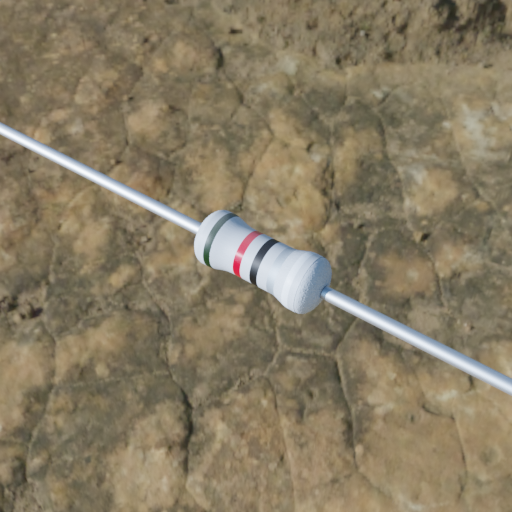
Resistor colour bands (in order): black, red, black, silver, white